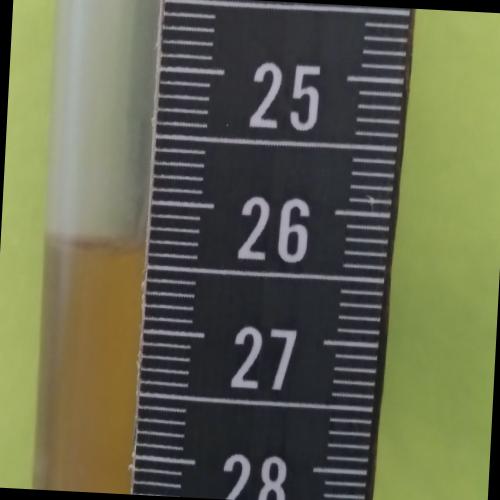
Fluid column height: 26.3 cm